Field crop: maize
Growth stage: 2
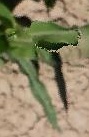
Species: maize